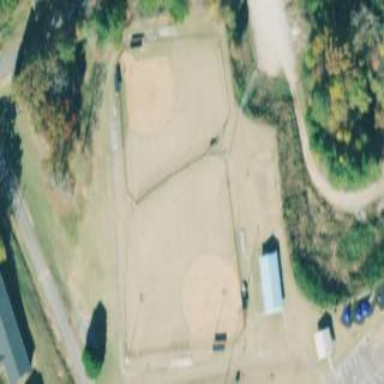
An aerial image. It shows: Softball pitch for leisure and sport activities.